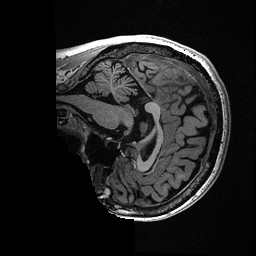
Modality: T1w
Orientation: sagittal
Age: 43
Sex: female
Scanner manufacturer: ge
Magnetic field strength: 3 T
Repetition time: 0.006952 s
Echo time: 0.00292 s